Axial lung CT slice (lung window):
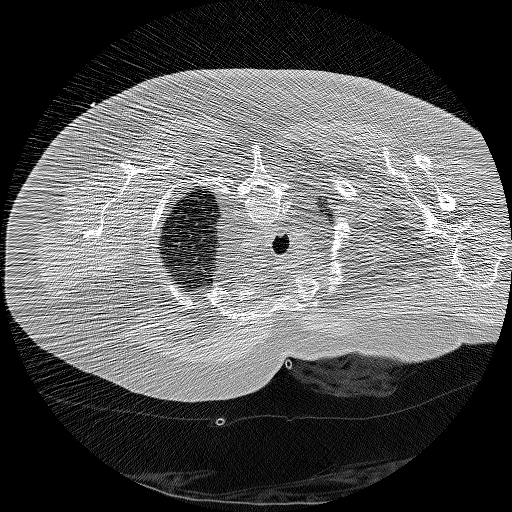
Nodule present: no